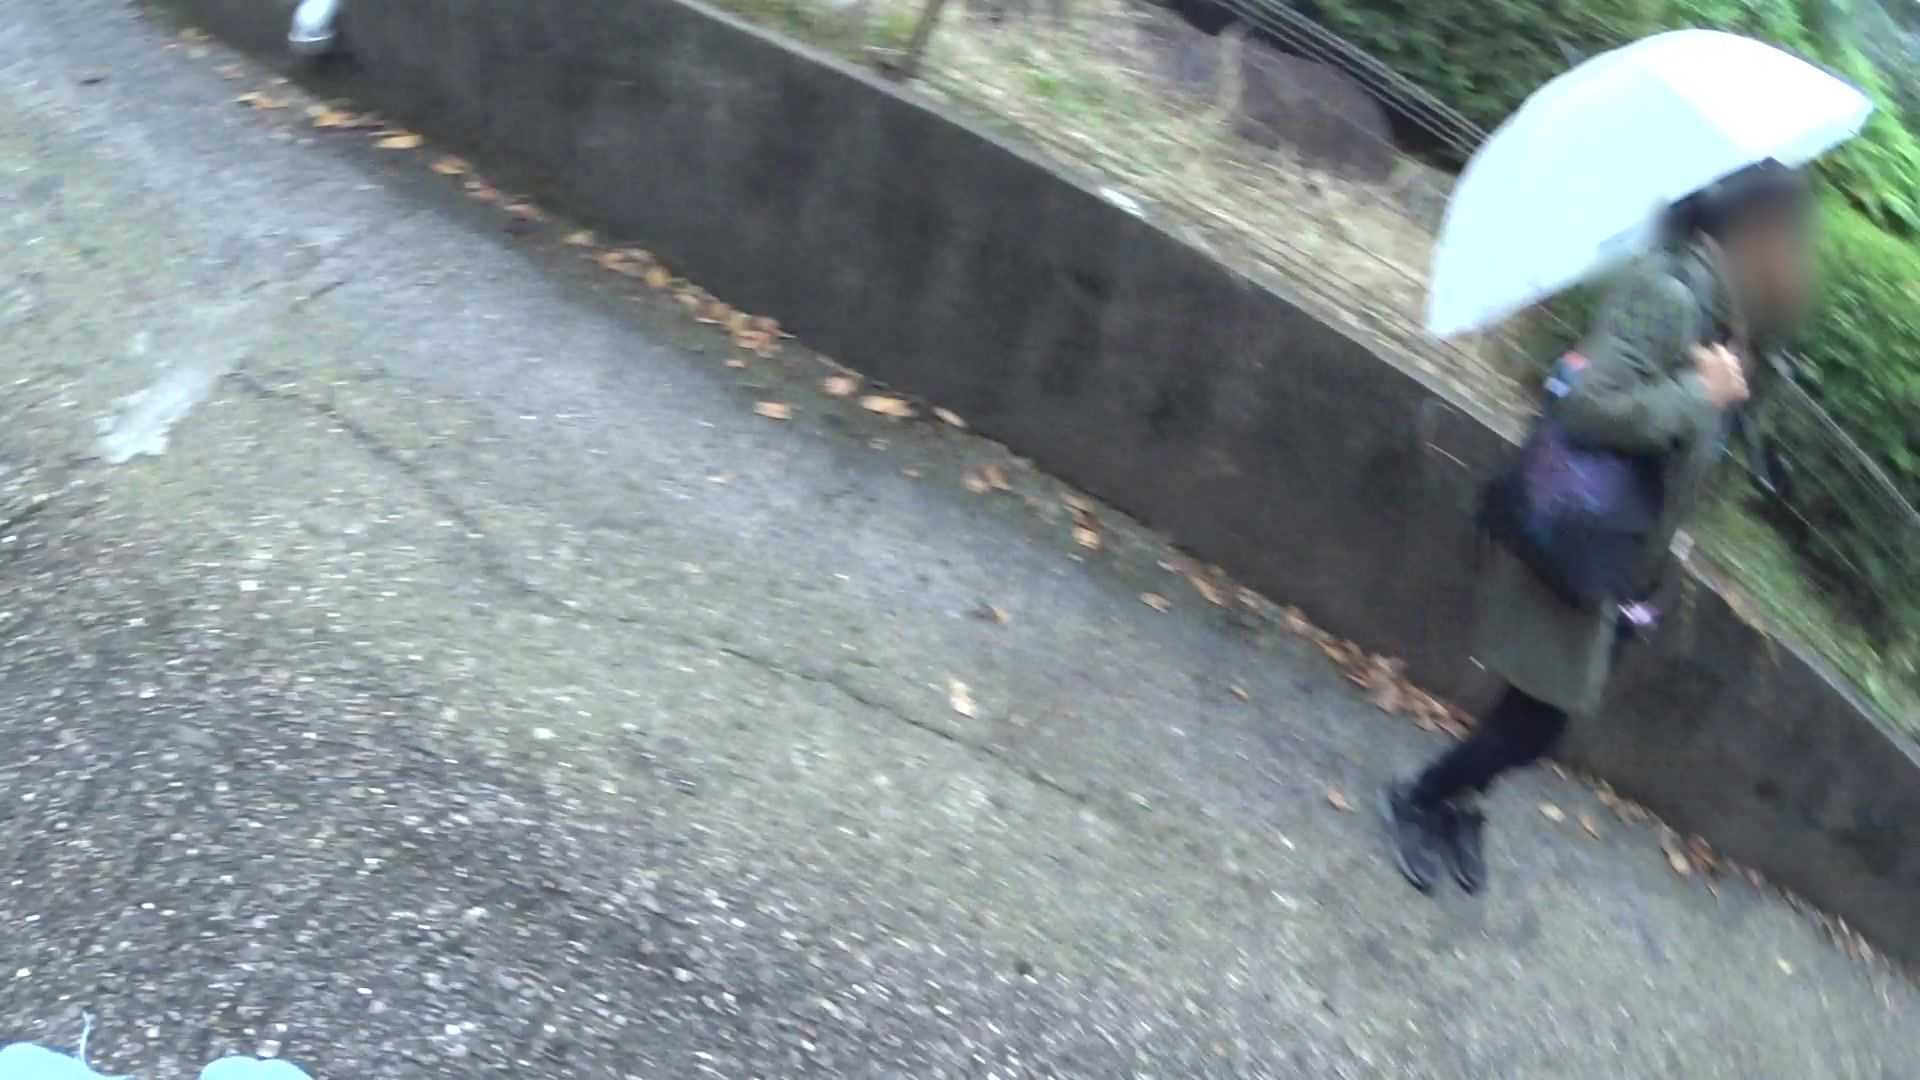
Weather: snowy
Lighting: day
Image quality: slightly poor
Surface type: walking surface
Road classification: steps, service
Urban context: urban centre
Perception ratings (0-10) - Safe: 2.15, Lively: 2.21, Beautiful: 2.18, Boring: 1.84, Depressing: 4.16, Wealthy: 2.29